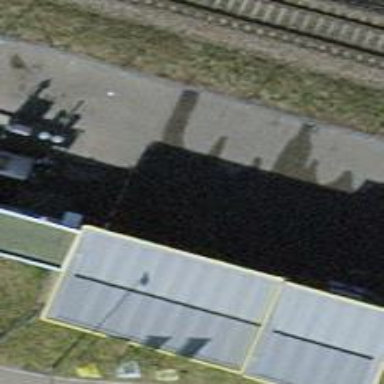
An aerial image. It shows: Car wash facility located inside building.